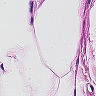
Metastatic tissue present: no